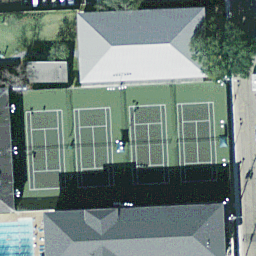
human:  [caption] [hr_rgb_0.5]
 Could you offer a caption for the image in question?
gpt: There are four tennis courts surrounded by some buildings and plants .

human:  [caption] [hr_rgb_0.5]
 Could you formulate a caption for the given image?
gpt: Four tennis courts arranged neatly with some buildings and plants surrounded .

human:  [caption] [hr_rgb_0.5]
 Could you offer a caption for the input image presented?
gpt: Four tennis courts are surrounded by some buildings and plants .

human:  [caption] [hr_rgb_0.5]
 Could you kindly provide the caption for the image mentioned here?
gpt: There are four tennis courts arranged neatly and surrounded by some buildings and plants .

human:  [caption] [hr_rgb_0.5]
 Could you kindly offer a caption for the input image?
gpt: There are four tennis courts arranged neatly and surrounded by some buildings .